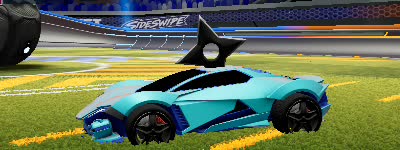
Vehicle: werewolf